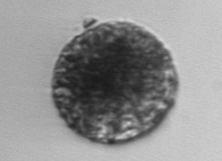
Label: Vicicitus_globosus